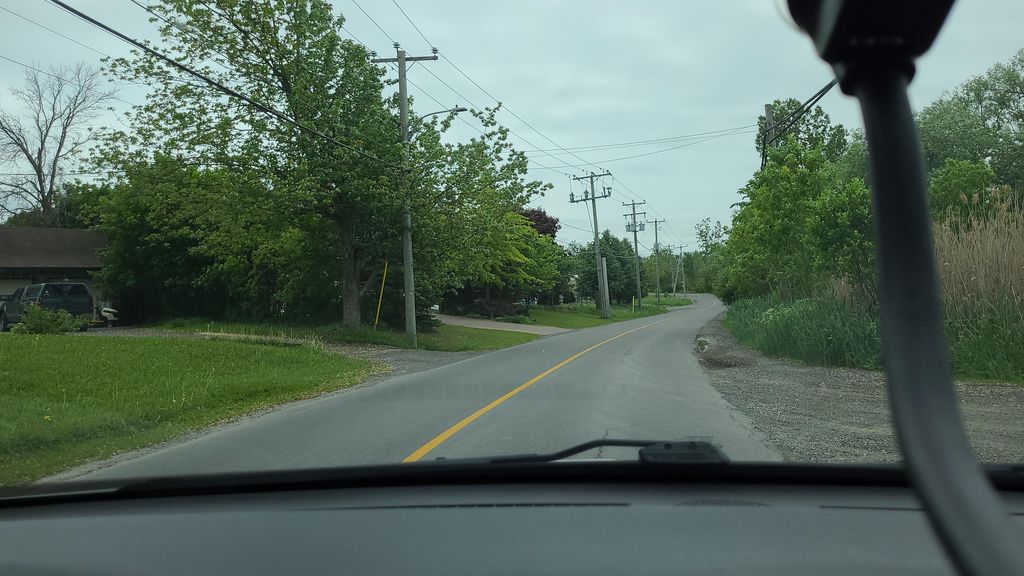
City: montreal